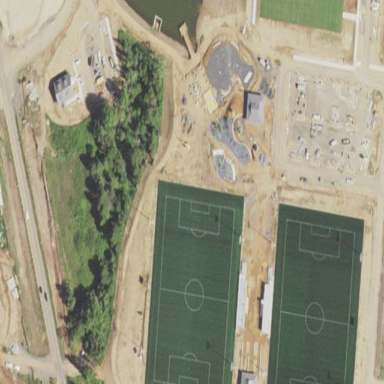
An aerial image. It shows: Artificial turf soccer pitch for leisure sport activities.